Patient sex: F
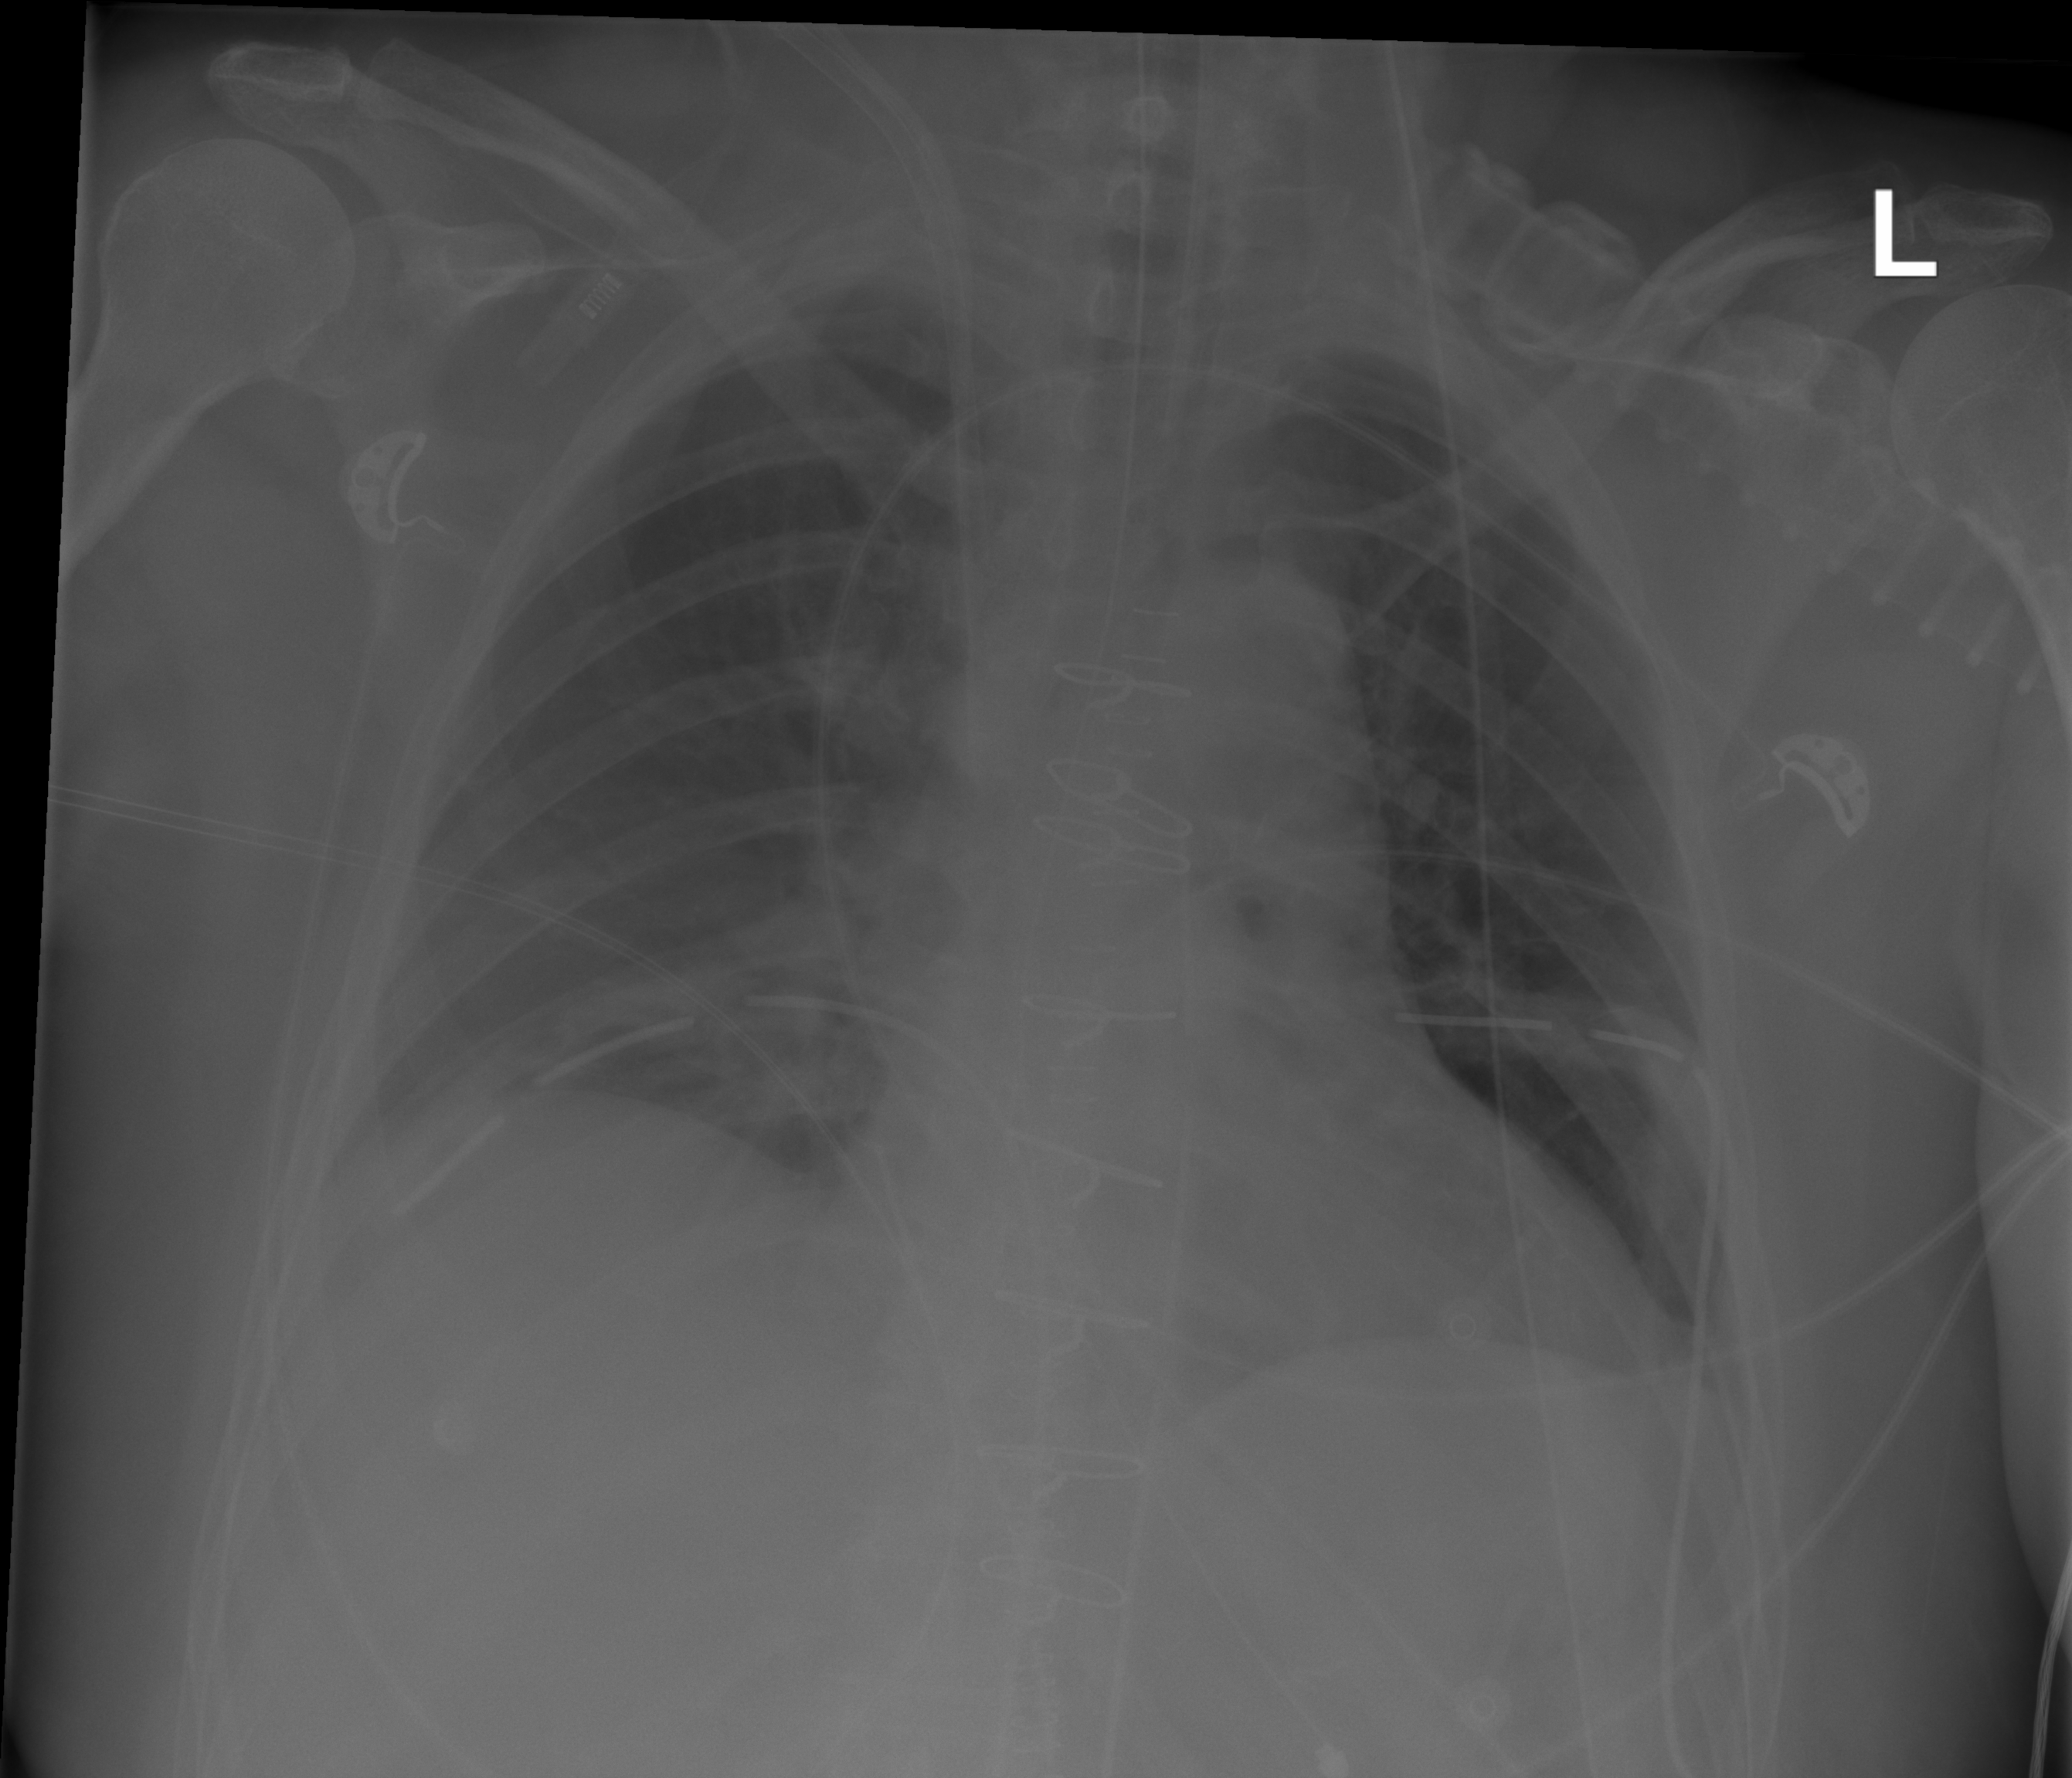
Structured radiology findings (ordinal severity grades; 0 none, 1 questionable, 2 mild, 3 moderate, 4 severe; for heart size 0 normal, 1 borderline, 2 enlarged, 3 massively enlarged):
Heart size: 2
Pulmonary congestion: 2
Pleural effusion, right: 0
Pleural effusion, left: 0
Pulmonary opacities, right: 0
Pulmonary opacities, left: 0
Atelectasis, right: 2
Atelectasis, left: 2